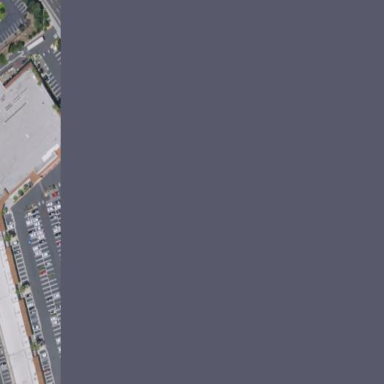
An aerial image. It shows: Retail area.